Question: I have this image that I would like use as a border.
There are 3 inline columns and there will be 2 of these images that separate the center column from the right and left columns.
I can use the css 'border' property but it doesn't look right as the border passes the image on the top, bottom and through the center. Can this be done and if so, how can I do it?
The thing to keep in mind is that if the center columns grows, the image will need to grow in height with it. I want to stay away from setting a height on the page.
### EDIT:
Is there a way to get these borders to grow in height if the side columns or center columns grow?

'''
<style>
#col1{
display:inline;
float:left;
width:100px;
border:1px solid
}
#col2{
display:inline;
float:left;
width:300px;
border:1px solid
}
#col3{
display:inline;
float:left;
width:100px;
border:1px solid
}
</style>
<div id="col1">1</div>
<div id="col2">2</div>
<div id="col3">3</div>
'''
Where you see the borders now, they should be replaced with this image but the image should grow with the tallest column, whichever one that may be.
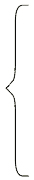
Answer: ### To use an image border:
'''
img {border-left: 1px solid #ccc;}
/* assuming that the image is right and you need a border to the left. */
'''
---
### From the comments, tried this...
### HTML
'''
<div class="wrap">
<div class="left"><textarea></textarea></div>
<div class="right">
<img src="http://i.imgur.com/Dhu0f.jpg" alt="grow" />
</div>
</div>
'''
### CSS
'''
.wrap {overflow: hidden; height: auto;}
.left, .right {float: left; height: 100%;}
.right img {height: 100%; width: auto;}
'''
### Fiddle: http://jsfiddle.net/N2bVR/
---
### Update:
The best option for your question would be, running the border image as a background image to the body and give a repetition on y axis.